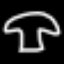
Label: mushroom